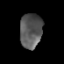
Tissue: prostate
Cell type: Myeloid cells
Senescence score: 0.3555
Nuclear area (px): 749
Mean DAPI intensity: 89.174